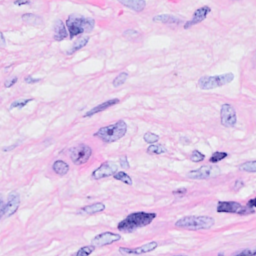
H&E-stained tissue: Breast